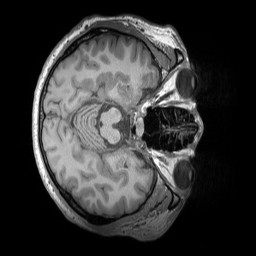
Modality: T1w
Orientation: axial
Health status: healthy